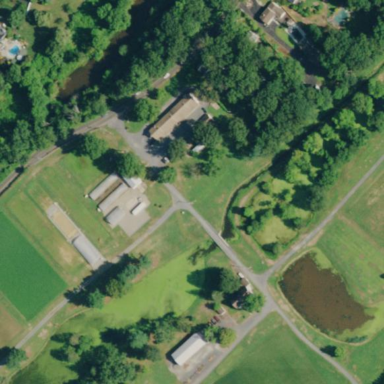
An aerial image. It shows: Farmyard area.